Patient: sex F, age 63
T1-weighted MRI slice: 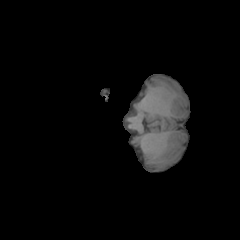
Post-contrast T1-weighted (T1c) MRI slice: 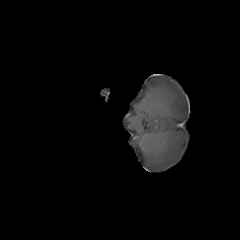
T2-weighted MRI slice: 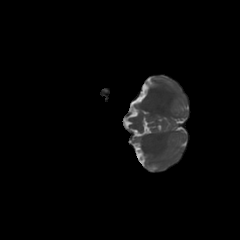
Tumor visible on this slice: no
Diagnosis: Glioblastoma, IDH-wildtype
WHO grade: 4